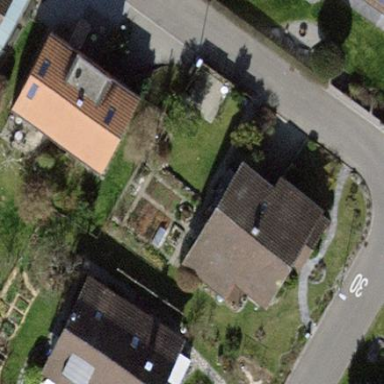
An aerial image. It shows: Detached building.